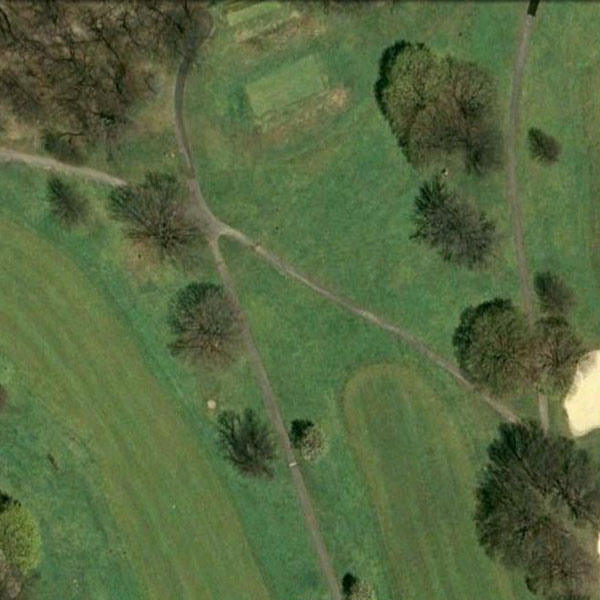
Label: Meadow